Question: When I try to use fontawesome locally I am always getting 404 error when the browser tries to load the fonts. I'm pretty sure I have set the path correctly.
I have set the static paths in app.js as follows.
'''
app.use(express.static(__dirname + '/Content'));
app.use(express.static(__dirname + '/webfonts'));
'''

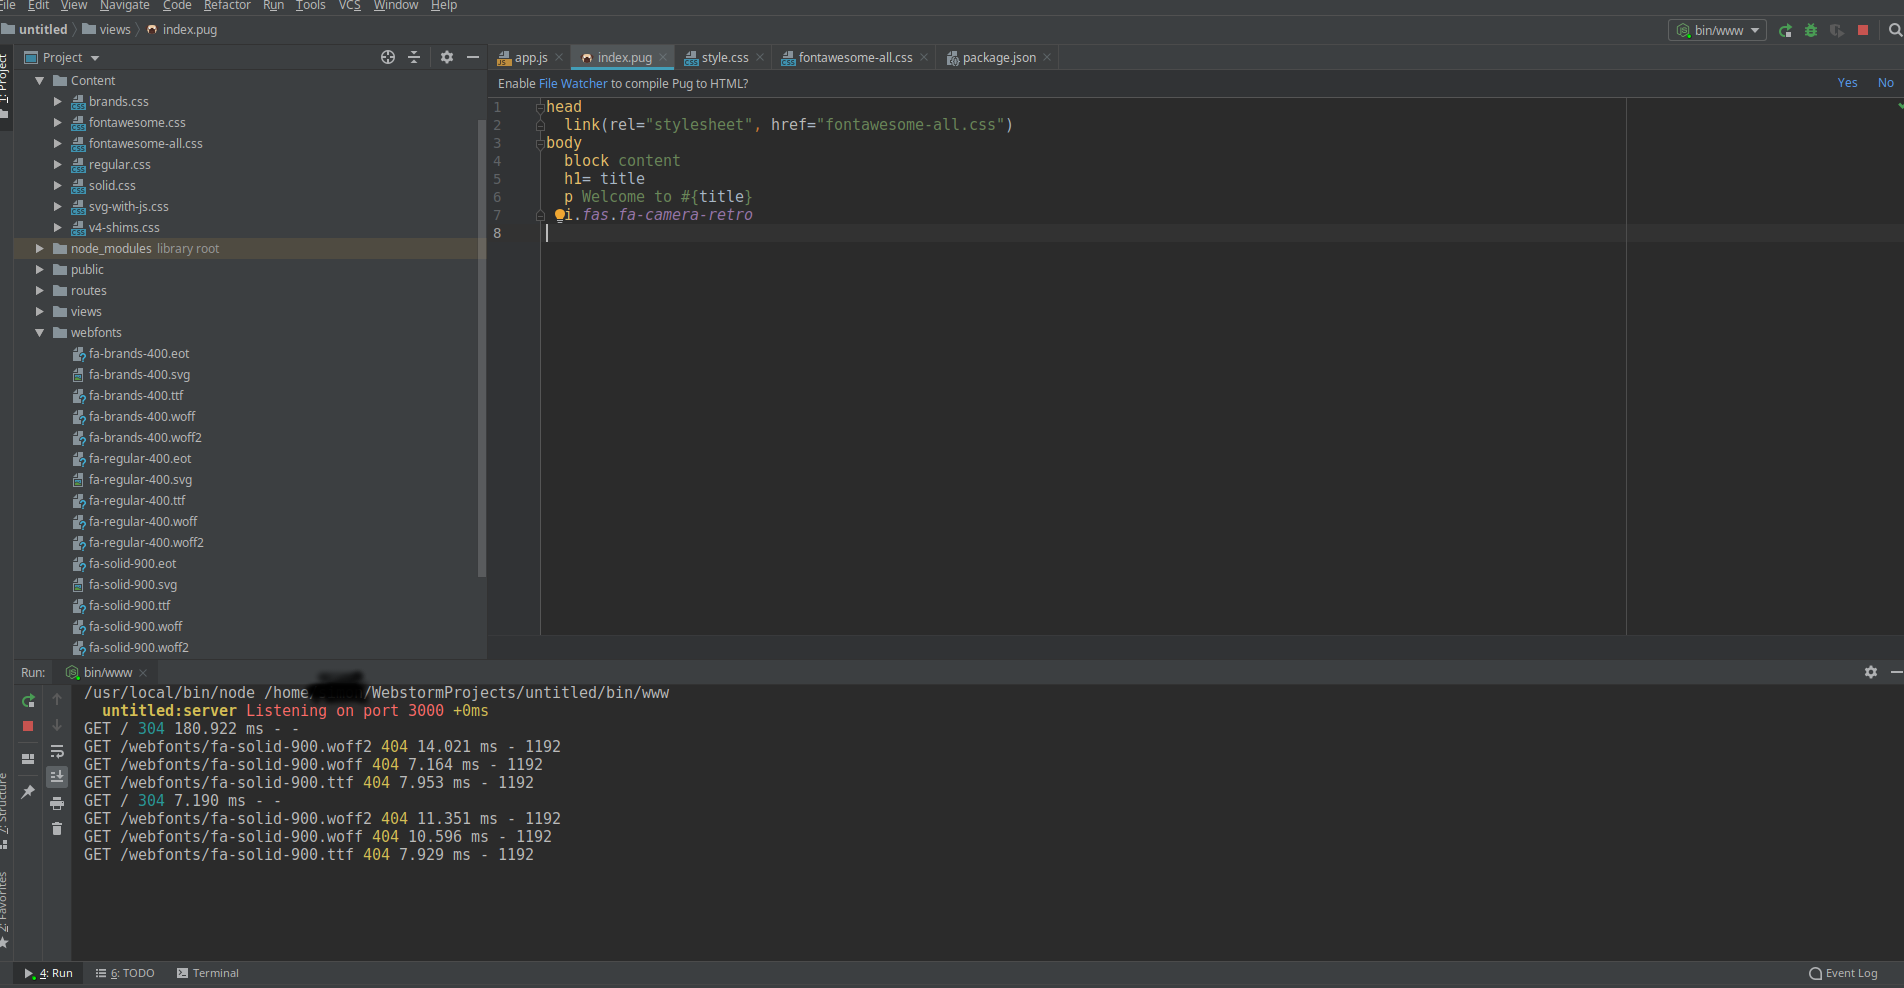
Answer: You are referencing webfonts at the '/webfonts' endpoint, but when you do not provide a path as the first parameter, it will be hosted at root. So, either reference the webfonts without the '/webfonts' prefix, or try giving them an endpoint as the first parameter:
'''
app.use('/Content', express.static(__dirname + '/Content'));
app.use('/webfonts', express.static(__dirname + '/webfonts'));
'''
See <URL>